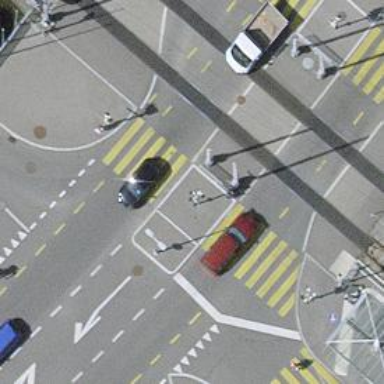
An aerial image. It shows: Crossing with traffic signals and pedestrian island.